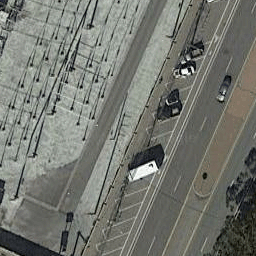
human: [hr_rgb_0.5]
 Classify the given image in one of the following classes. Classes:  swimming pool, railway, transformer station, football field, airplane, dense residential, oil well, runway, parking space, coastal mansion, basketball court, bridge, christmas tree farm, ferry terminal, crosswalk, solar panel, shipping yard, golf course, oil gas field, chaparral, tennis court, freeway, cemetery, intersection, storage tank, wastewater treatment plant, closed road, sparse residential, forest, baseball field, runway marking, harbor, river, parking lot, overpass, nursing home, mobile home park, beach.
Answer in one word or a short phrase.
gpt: transformer station